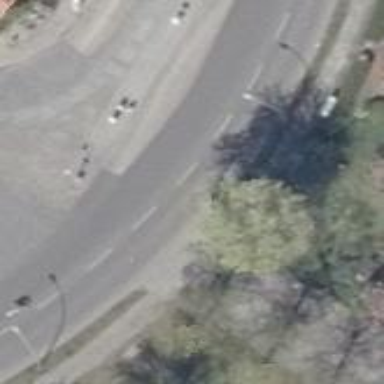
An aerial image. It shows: Pedestrian road with sett surface.